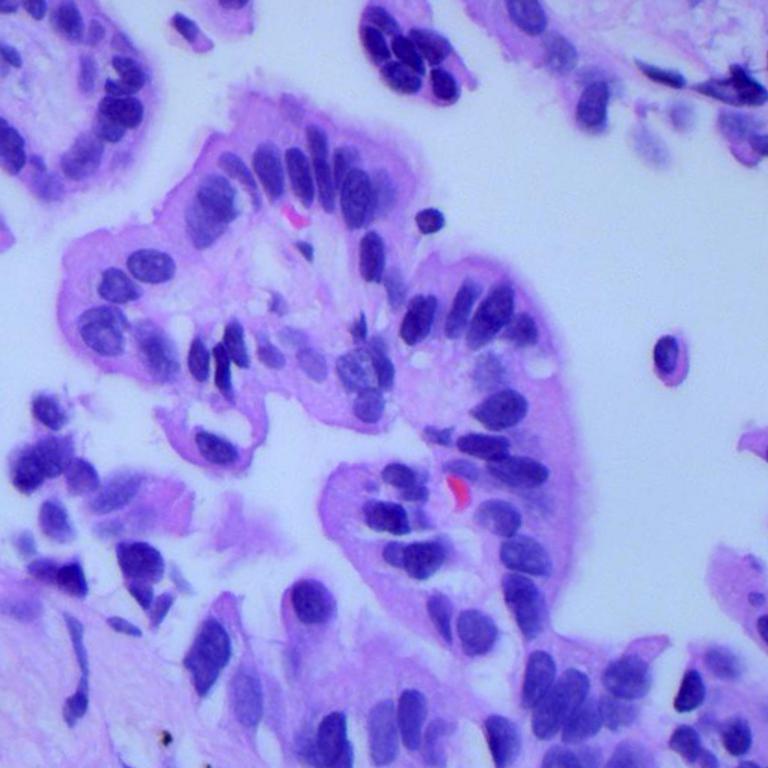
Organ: lung
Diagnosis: adenocarcinomas